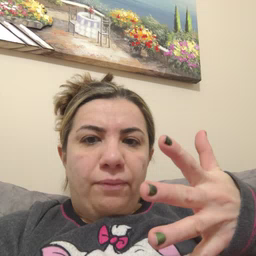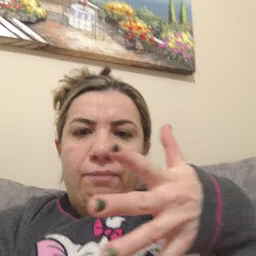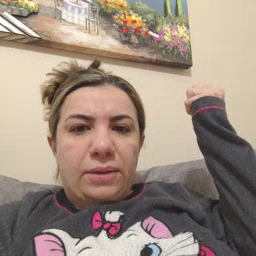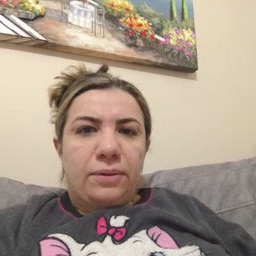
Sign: fast